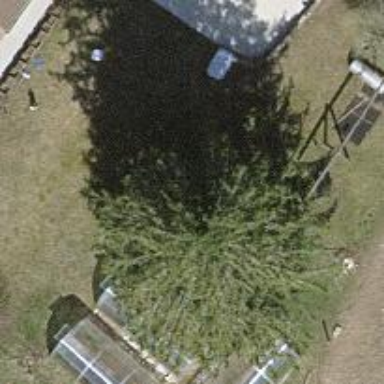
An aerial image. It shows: Single tag "natural: tree."